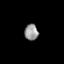
Tissue: prostate
Cell type: T cells
Senescence score: 0.3595
Nuclear area (px): 215
Mean DAPI intensity: 151.507